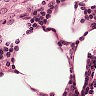
Metastatic tissue present: no